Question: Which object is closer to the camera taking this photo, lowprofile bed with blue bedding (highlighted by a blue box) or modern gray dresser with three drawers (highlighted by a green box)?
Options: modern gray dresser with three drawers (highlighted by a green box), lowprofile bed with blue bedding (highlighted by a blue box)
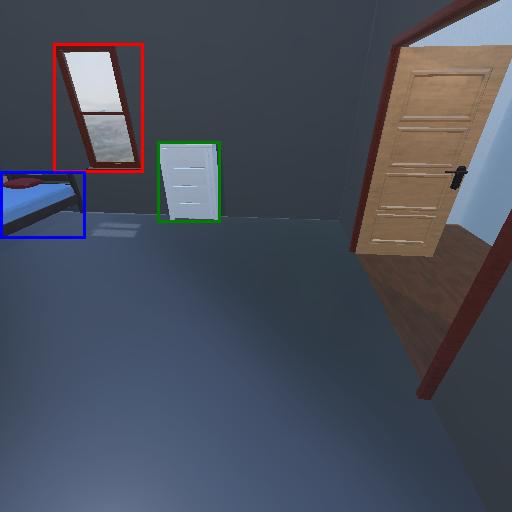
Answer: modern gray dresser with three drawers (highlighted by a green box)